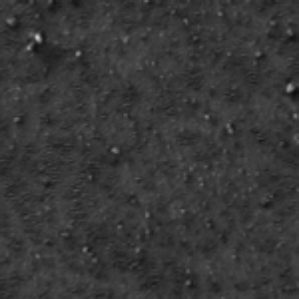
Label: frost